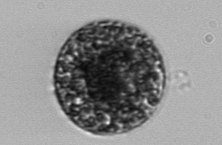
Label: Vicicitus_globosus